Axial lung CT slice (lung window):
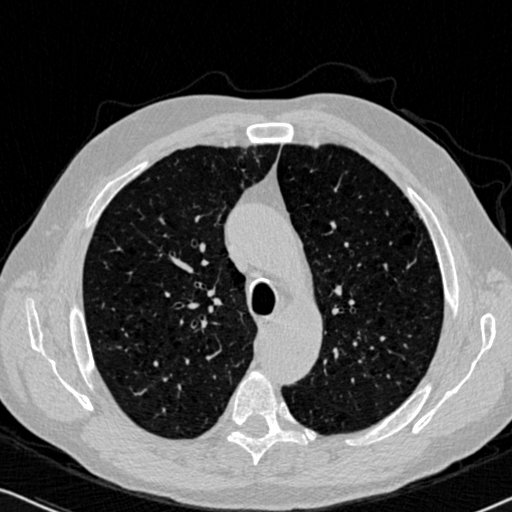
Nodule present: no